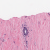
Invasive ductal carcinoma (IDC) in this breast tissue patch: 0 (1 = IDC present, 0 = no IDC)